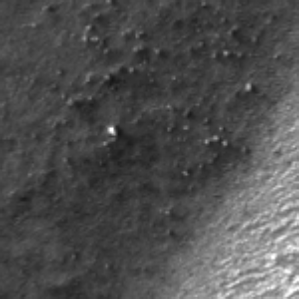
Label: frost